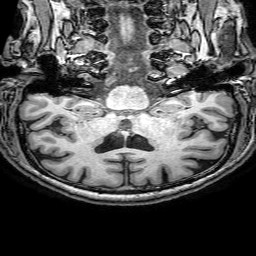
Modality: T1w
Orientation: sagittal
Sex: male
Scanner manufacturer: philips
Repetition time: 0.008216 s
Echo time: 0.0038 s